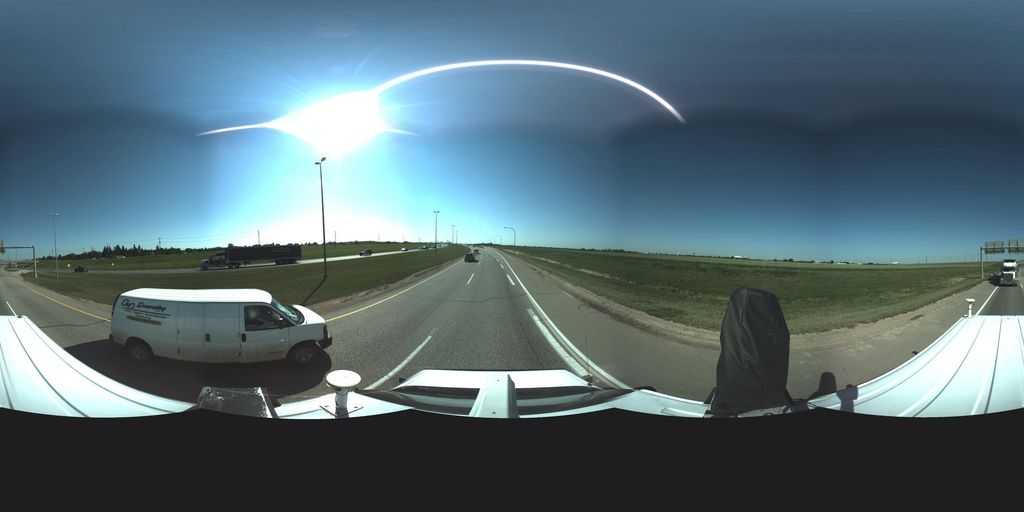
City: saskatoon